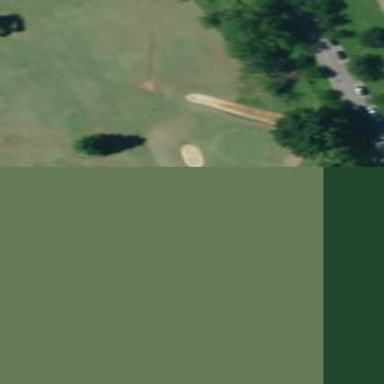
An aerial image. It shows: Grassy area designated as golf fairway.